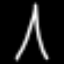
Label: The Eiffel Tower